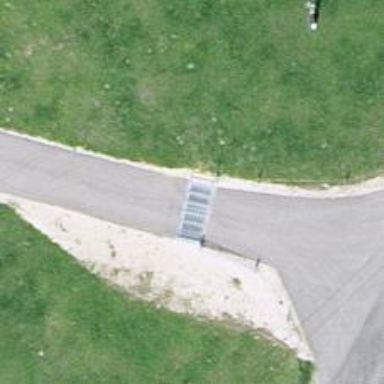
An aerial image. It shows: Cattle grid barrier.